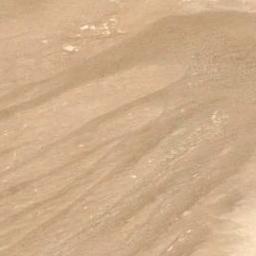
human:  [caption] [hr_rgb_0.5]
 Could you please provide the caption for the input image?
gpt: The desert has deep yellow sand and some longitudinal dunes and the desert terrain is flat .

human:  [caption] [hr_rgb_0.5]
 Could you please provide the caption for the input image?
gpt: There is a little grain in this desert .

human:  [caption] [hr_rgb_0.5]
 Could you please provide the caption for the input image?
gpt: This is a yellow sand dune on the side .

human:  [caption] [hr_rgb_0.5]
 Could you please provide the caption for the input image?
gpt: The desert is full of yellow sand .

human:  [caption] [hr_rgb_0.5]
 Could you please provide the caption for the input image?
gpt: A yellow desert covered by sand .